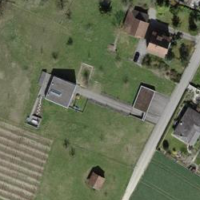
EUNIS habitat code: 55
Species observed at this site:
Scytodes thoracica
Tettigonia viridissima
Macroglossum stellatarum